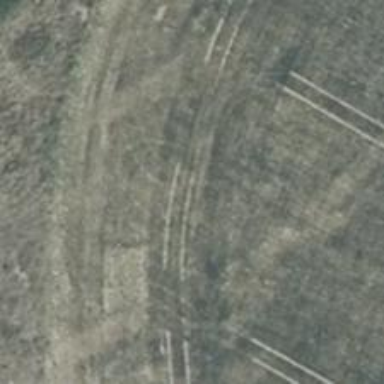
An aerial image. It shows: Ground track with tracktype of grade4.